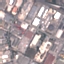
Label: Industrial